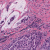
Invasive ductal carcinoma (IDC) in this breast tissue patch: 1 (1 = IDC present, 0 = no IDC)